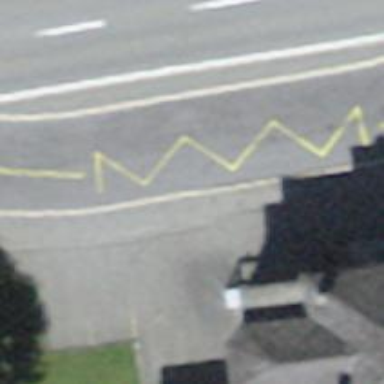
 serving as platform for public transportation."